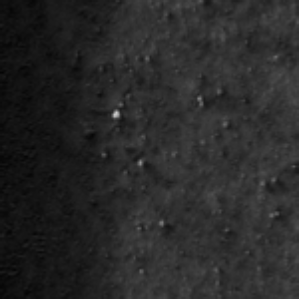
Label: frost